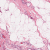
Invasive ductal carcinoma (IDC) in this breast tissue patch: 0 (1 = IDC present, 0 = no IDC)